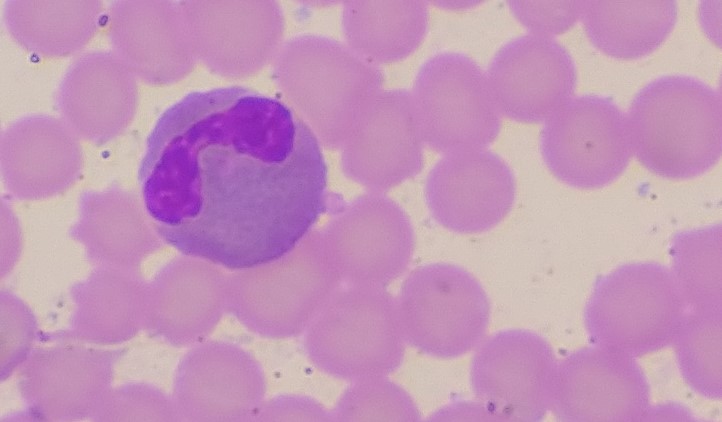
White blood cell type: Eosinophil